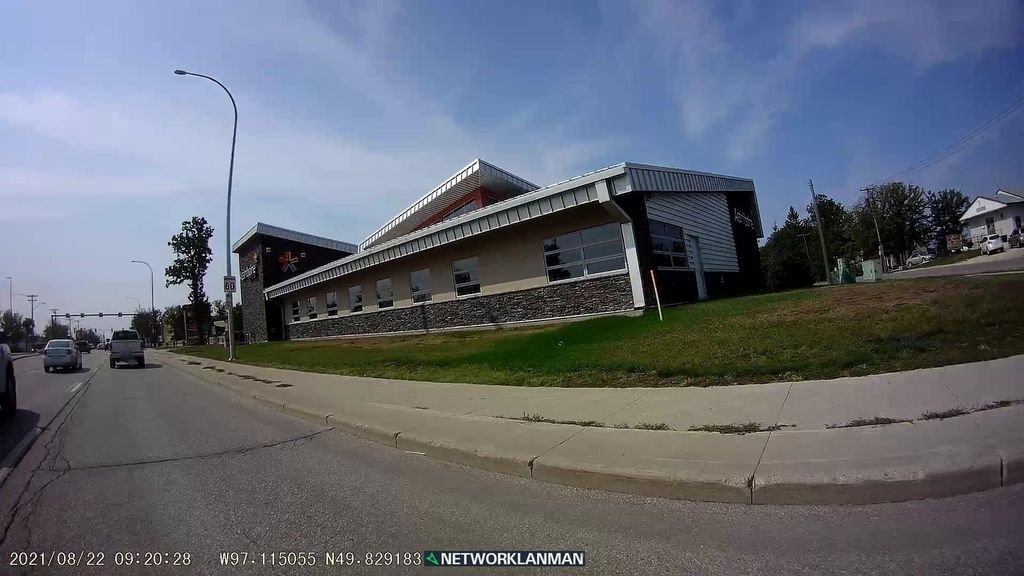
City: winnipeg